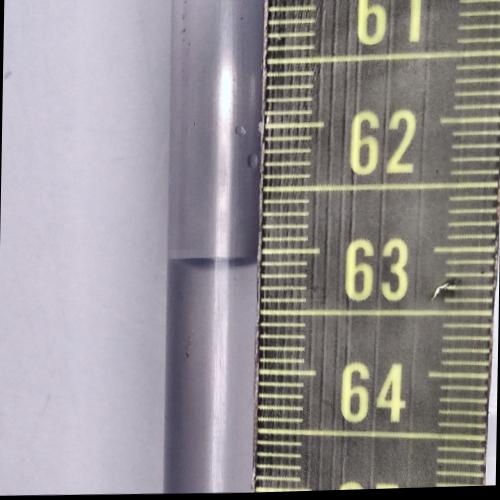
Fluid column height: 63.1 cm